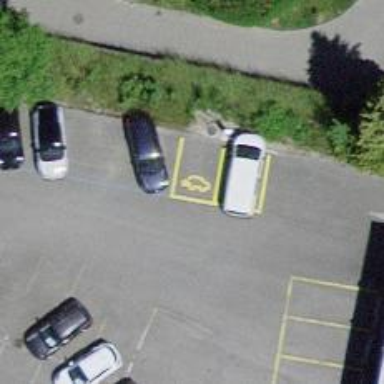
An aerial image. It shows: Charging station.